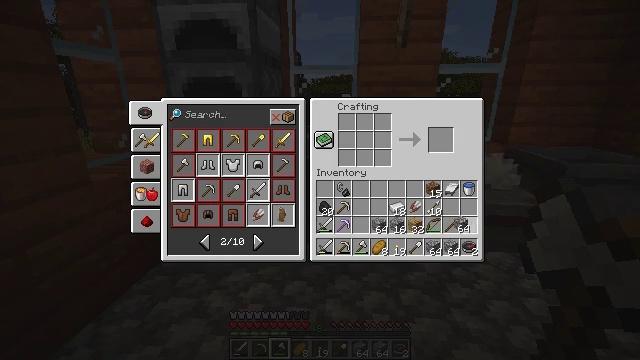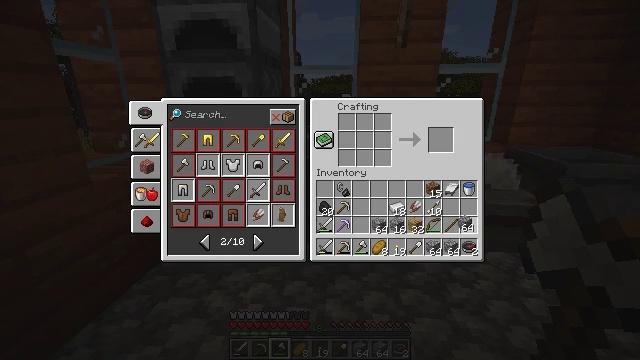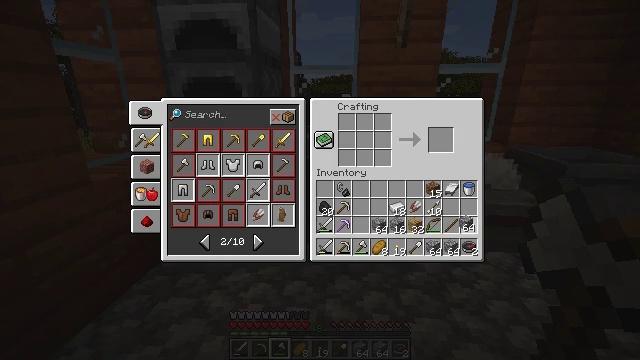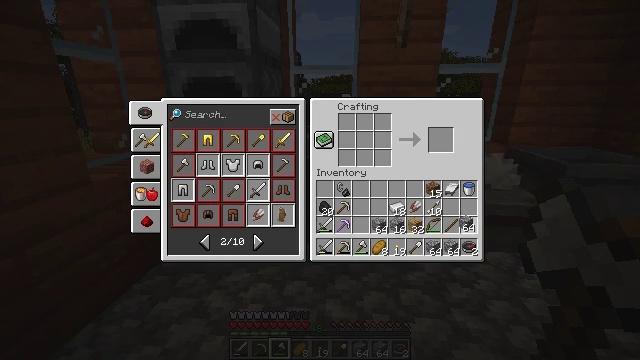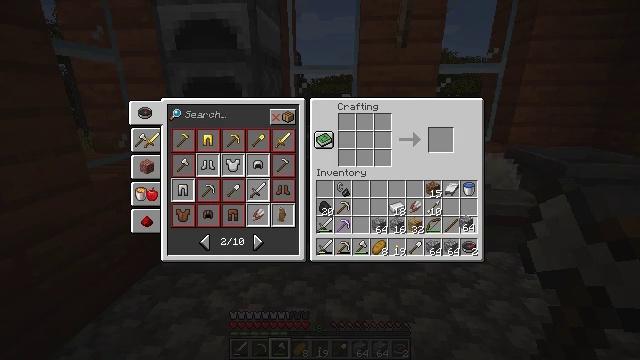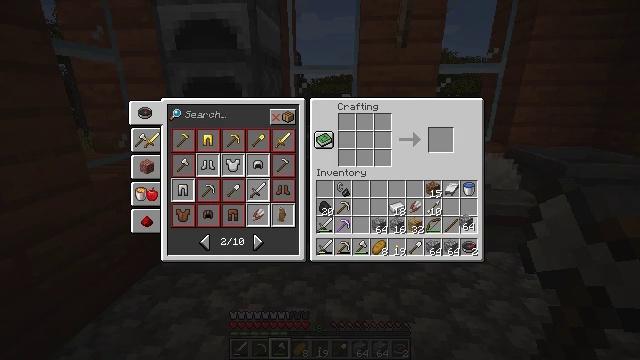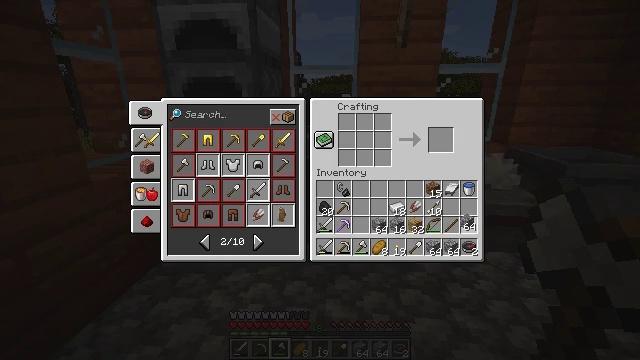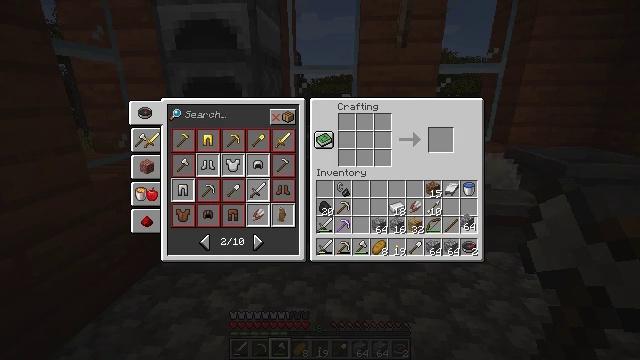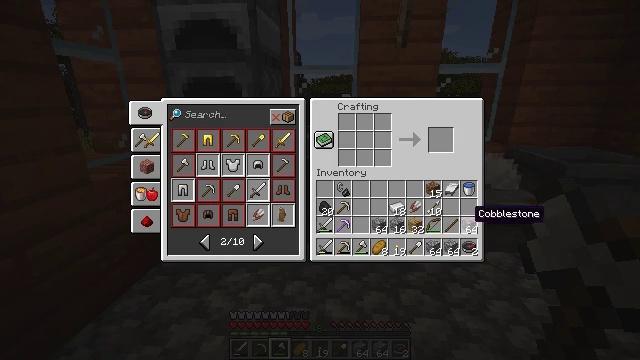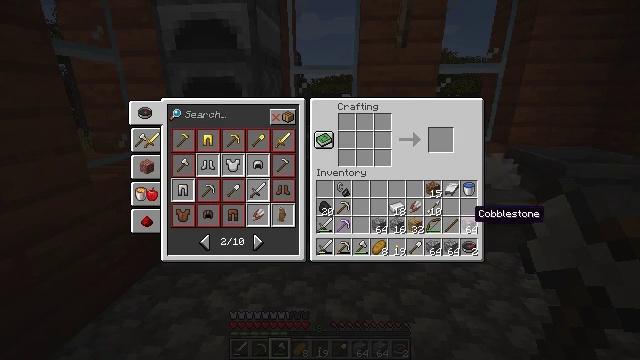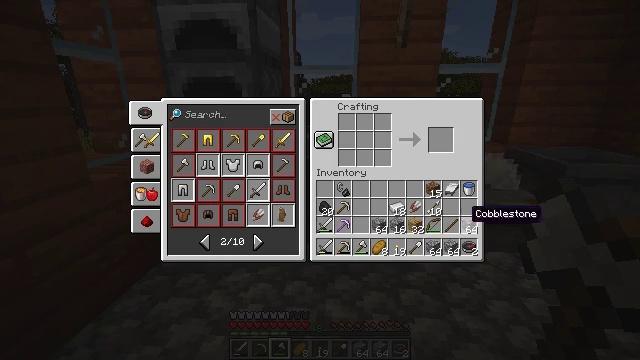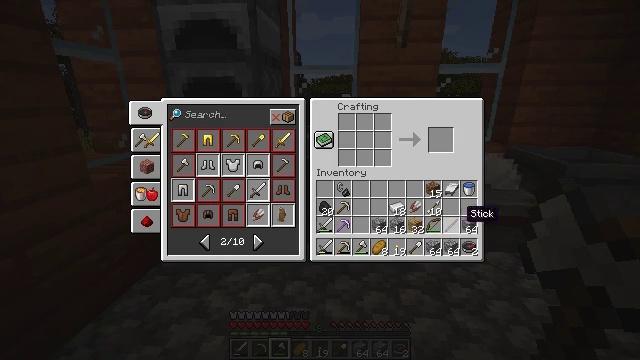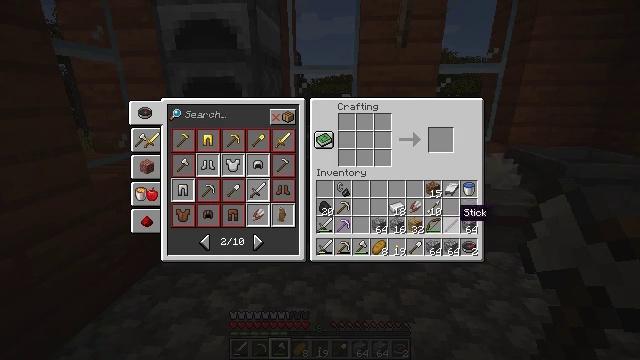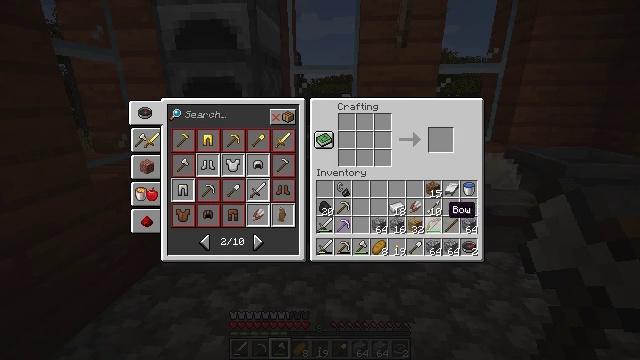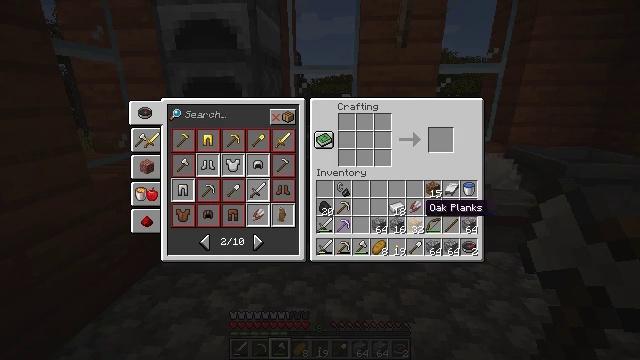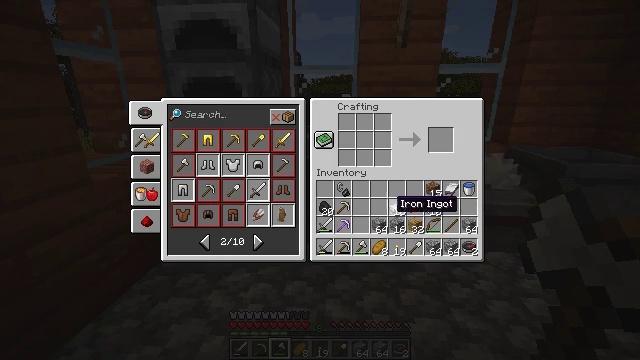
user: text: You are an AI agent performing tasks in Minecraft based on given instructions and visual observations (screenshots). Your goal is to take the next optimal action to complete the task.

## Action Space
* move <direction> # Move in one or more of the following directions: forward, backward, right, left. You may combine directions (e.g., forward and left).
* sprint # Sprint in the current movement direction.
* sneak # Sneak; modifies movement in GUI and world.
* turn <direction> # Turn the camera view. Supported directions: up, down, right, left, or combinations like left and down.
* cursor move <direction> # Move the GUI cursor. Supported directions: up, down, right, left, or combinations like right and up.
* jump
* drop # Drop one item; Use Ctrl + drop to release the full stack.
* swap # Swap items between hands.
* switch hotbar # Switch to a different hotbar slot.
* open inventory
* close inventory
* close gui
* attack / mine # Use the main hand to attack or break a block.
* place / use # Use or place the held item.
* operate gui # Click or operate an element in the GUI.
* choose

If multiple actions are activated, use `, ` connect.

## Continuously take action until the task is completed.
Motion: motion action
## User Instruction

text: Harvest grass block to clear the area.
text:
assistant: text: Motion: no_op
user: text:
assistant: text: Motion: no_op
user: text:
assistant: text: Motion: no_op
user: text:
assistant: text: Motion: no_op
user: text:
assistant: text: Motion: attack / mine
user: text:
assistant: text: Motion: attack / mine
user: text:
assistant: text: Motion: attack / mine
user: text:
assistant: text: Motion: no_op
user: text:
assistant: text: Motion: no_op
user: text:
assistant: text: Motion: no_op
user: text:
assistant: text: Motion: no_op
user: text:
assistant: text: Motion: turn left
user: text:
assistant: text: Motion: turn left
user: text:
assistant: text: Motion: turn left
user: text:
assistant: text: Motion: turn left
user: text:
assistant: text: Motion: turn left
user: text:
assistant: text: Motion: turn left
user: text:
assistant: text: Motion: turn left and up
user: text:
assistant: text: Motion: turn left
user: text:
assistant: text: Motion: turn left and up
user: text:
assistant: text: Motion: turn left
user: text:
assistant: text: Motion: no_op
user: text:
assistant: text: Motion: no_op
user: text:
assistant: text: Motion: no_op
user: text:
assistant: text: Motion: no_op
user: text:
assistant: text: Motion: no_op
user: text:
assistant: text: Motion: no_op
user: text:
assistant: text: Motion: no_op
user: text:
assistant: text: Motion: no_op
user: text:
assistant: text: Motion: no_op